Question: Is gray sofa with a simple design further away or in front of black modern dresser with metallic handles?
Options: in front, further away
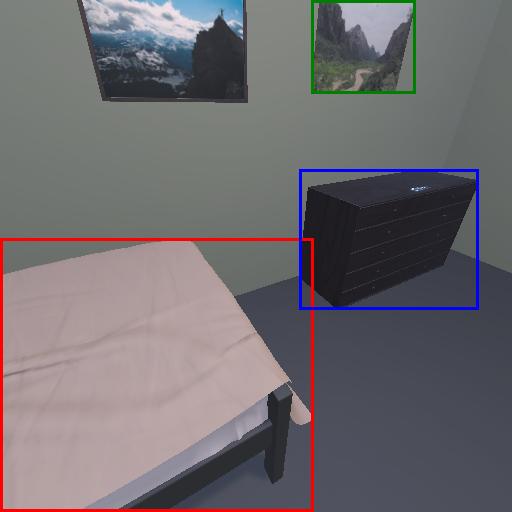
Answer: in front